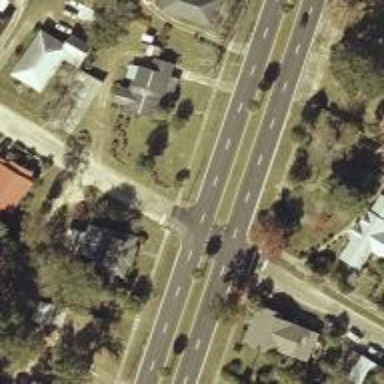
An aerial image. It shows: Residential road.